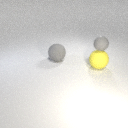
large yellow rubber sphere below small gray rubber sphere